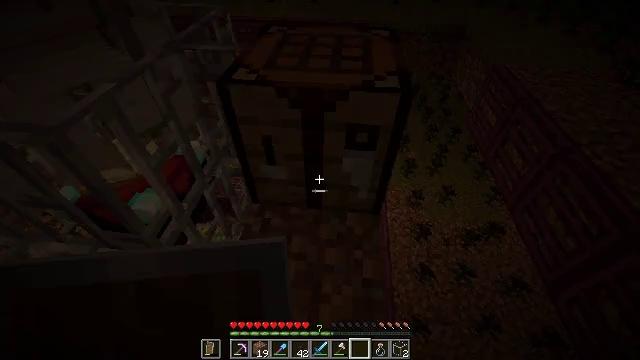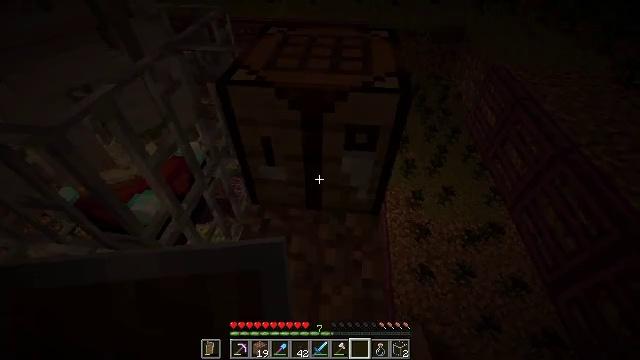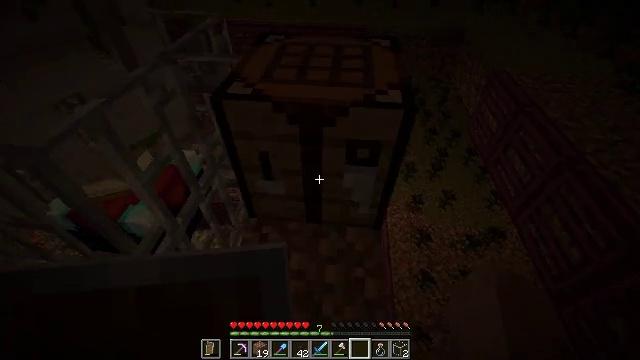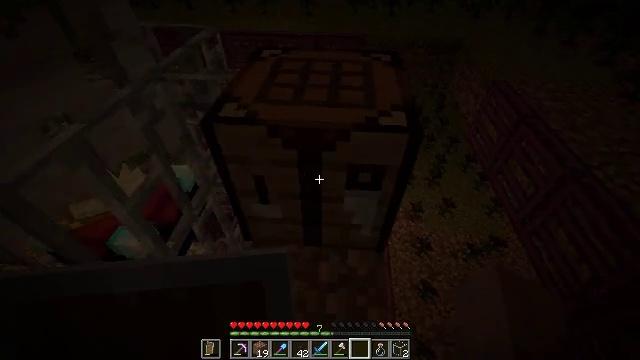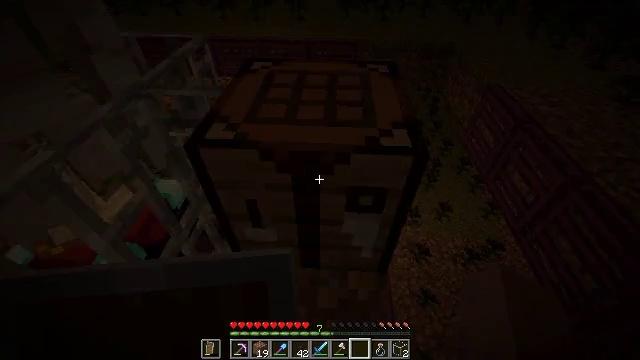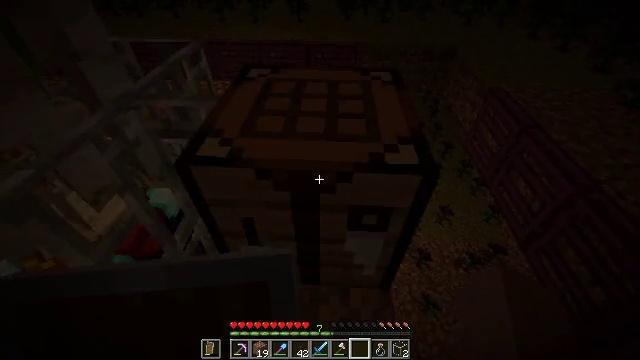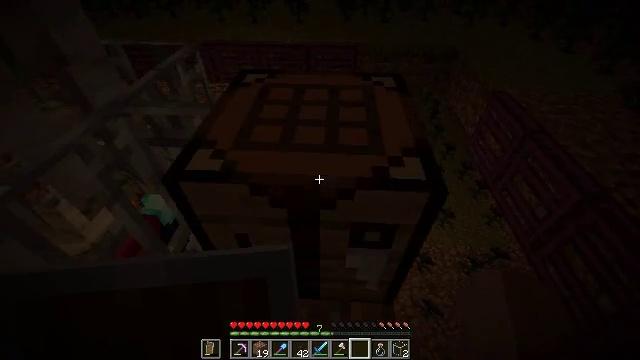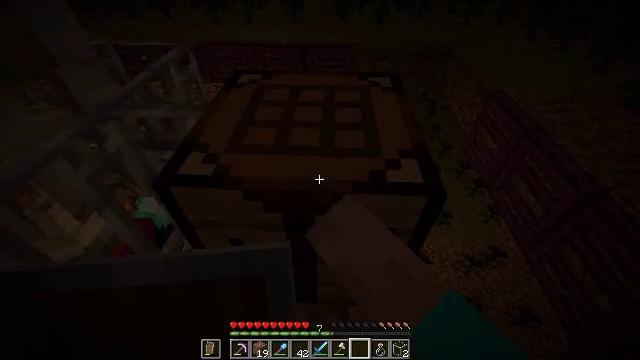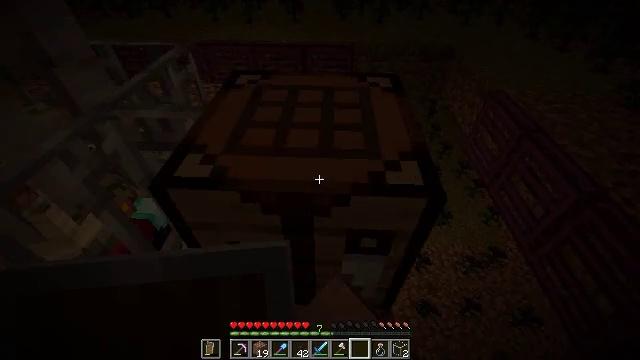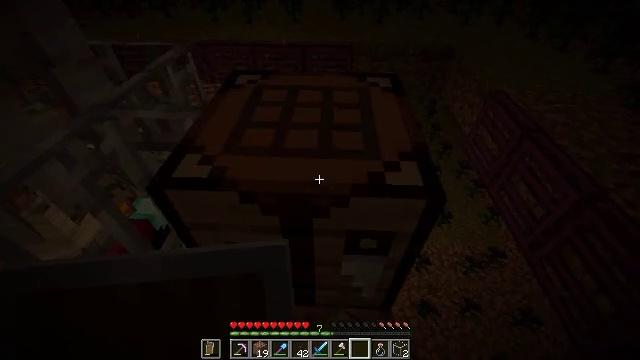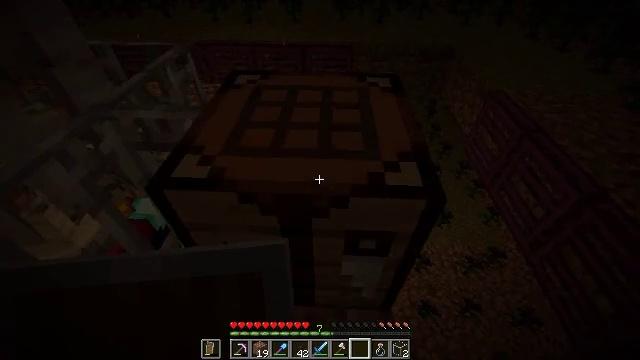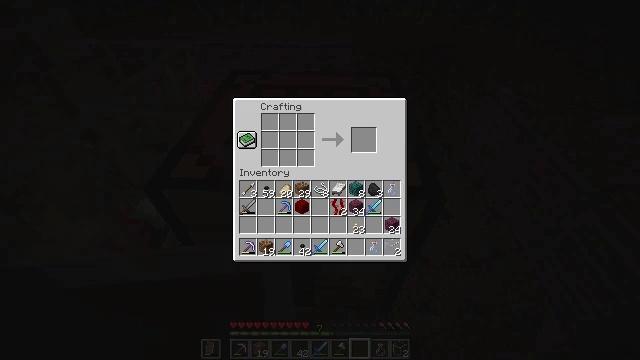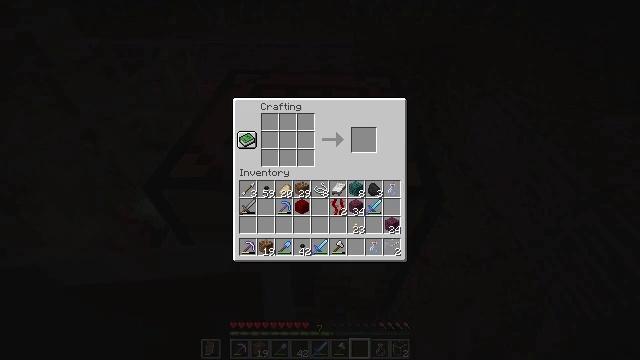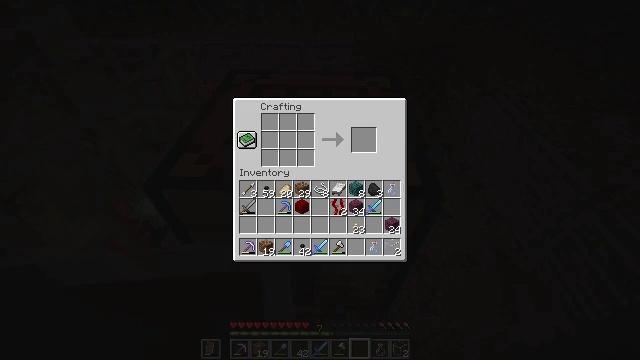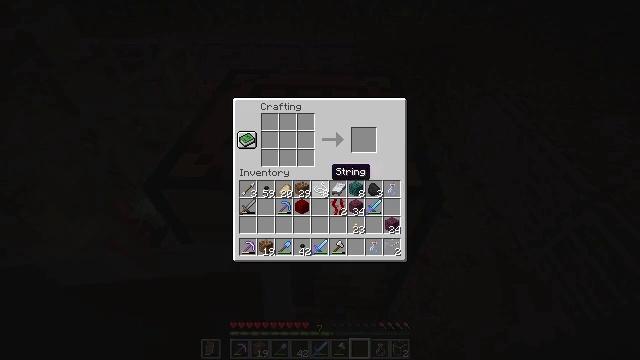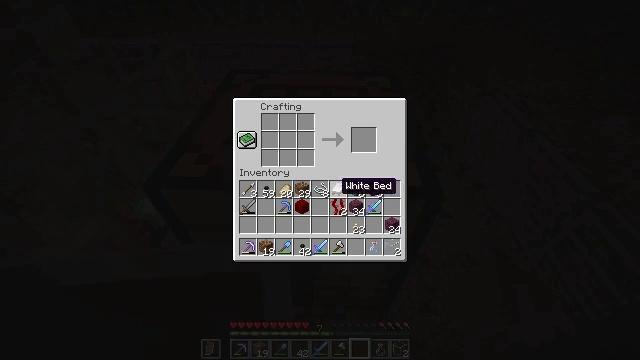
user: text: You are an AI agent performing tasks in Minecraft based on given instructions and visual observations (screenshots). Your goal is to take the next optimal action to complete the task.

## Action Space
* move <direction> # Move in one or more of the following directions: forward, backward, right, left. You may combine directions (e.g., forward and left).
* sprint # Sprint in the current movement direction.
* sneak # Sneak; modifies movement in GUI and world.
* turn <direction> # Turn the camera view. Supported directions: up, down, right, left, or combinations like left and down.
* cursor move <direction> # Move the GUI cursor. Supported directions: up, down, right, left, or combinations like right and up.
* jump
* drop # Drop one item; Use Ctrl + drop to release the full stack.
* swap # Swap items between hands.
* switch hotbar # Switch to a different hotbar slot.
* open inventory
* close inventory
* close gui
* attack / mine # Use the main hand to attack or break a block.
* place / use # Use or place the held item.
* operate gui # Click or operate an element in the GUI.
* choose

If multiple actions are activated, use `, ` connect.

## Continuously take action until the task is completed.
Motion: motion action
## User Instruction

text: Use the crafting table and crimson planks to create a crimson trapdoor.
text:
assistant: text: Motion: no_op
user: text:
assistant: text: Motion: move forward
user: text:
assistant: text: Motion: move forward, turn up
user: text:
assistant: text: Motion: move forward, turn right
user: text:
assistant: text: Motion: no_op
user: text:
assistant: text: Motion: use / place
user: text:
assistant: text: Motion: use / place
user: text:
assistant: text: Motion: use / place
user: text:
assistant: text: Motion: no_op
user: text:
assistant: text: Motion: no_op
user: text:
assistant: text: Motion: cursor move up, open gui
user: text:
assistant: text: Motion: cursor move down
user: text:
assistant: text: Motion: no_op
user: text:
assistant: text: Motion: no_op
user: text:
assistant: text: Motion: cursor move right and down
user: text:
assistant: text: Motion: no_op
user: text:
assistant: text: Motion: no_op
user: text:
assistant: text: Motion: cursor move right
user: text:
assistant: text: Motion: no_op
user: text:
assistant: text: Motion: no_op
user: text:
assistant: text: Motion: no_op
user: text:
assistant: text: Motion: no_op
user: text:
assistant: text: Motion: no_op
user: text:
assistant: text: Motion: no_op
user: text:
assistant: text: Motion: operate gui
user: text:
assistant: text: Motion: operate gui
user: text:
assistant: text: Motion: cursor move left and up
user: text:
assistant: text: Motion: cursor move left and up
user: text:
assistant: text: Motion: cursor move left and up
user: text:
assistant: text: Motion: no_op